Question: I am trying to merge point clouds from two frames into one bigger point cloud. I will use ICP for that but I understand I need to per-align the point clouds. I am trying to do it with PCL 'template_alignment' code from:
<URL>
The program computes surface normals after loading 'pointcloud'. It works fine for the sample data used in the code but for my own data the "'norm_est.compute(*normals_)'" statement on line 89 returns 'NaN' values. I read on PCL library documention that if the function can't find the neighbouring points it will return NaN values. That is my question, why the program is unable to find neighbourung points and what do I do about it? I am using the same settings as in the code in the above link for radius search and other perimeters for normal estimation.My left Image and point cloud are given below. I have uploaded a coloured pointcloud for better visualization but for alignment purposes I am using point cloud without RGB and my 'pointcloud.ply' file contains only xyz coordinates.

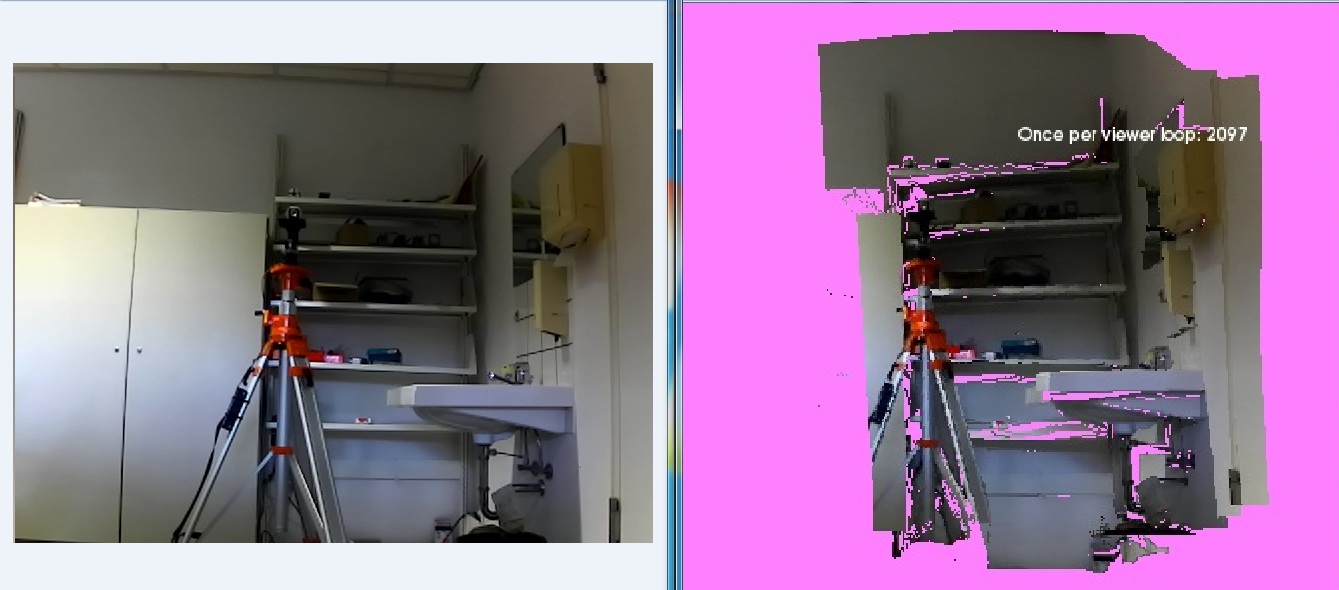
Answer: Simple fix: modify that line (89) as such
Old:
'''
norm_est.setRadiusSearch (normal_radius_);
'''
new:
'''
norm_est.setKSearch(5);
'''
What this does is instead of looking inside a particular size sphere (unknown number of entries) it looks for a specific number of nearest neighbors.
Note that 5 is a pretty arbitrary number. You could go faster by lowering to 3 (minimum required) or slower but more accurate by increasing that number. It is probably best to not actually drop a hardcoded value right there and as such I suggest you pipe it out similar to how normal_radius_ was before, but this should get you past this issue for now.
Other options:
1: remove nan from point cloud after calculating normals (pcl::removeNaNFromPointCloud)
2: Run a reprocess step where you do a statistical outlier removal filter. Or an outright minimum neighbor radius filter. This will remove points with too few neighbors (which are what is generating nan values in your normal calculation)
3: increase radius of normal calculation or perform a nearest neighbor (not radius based) normal calculation.